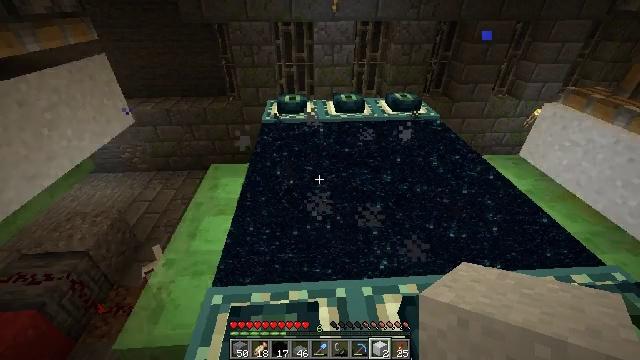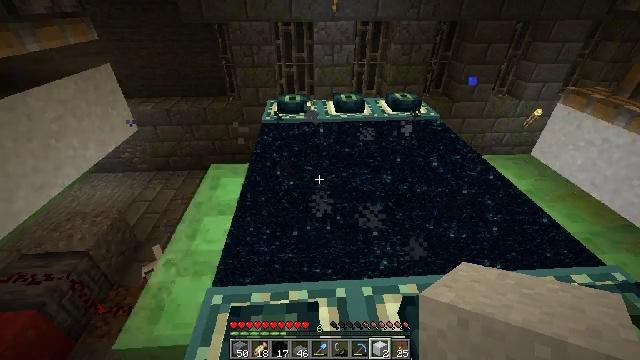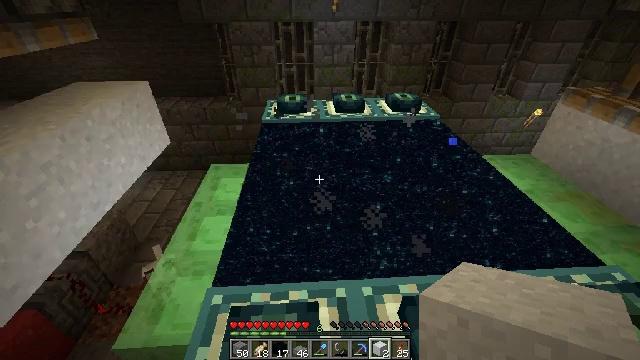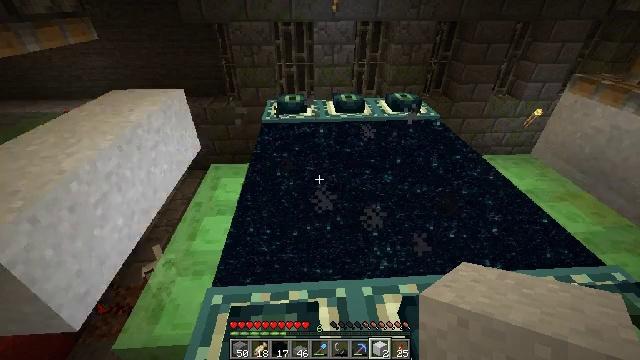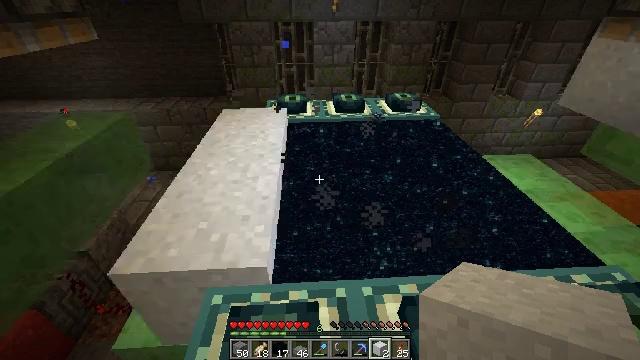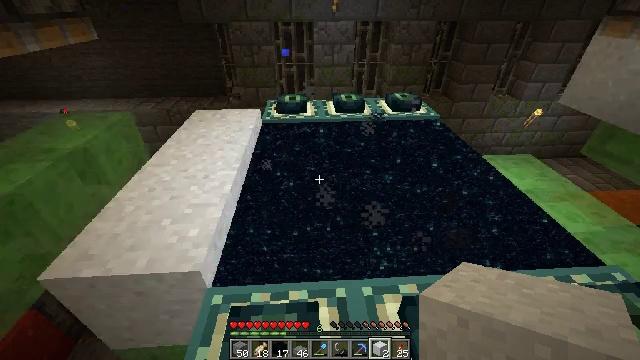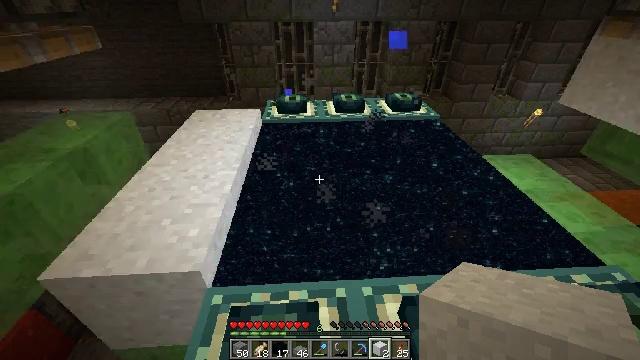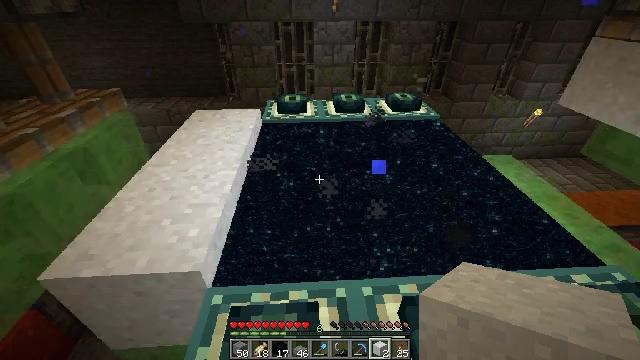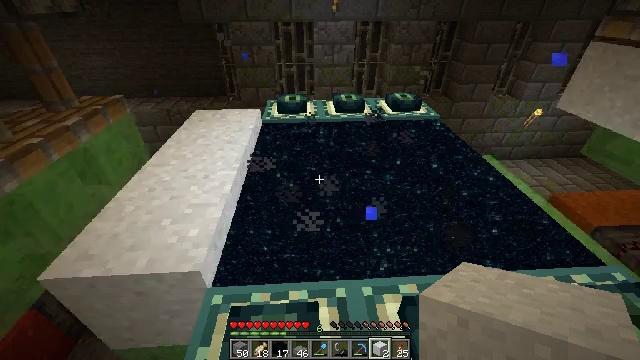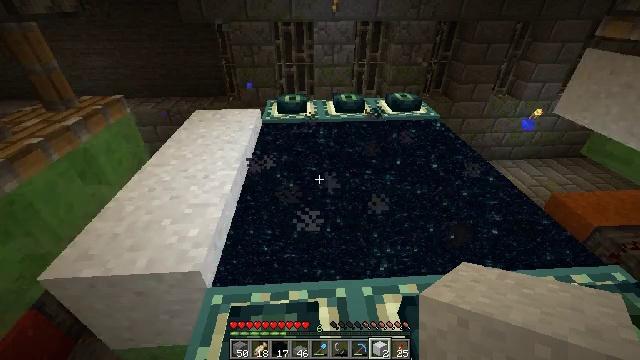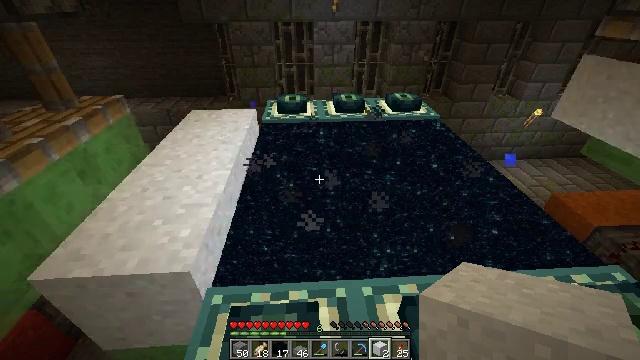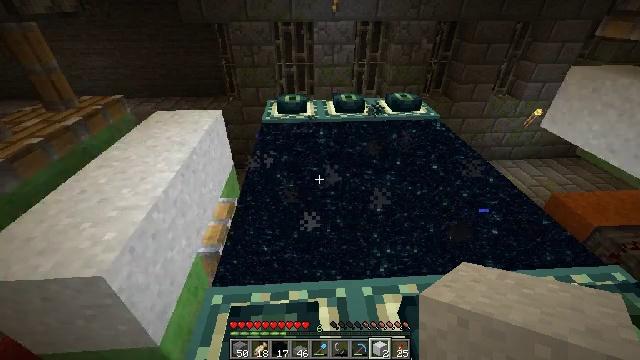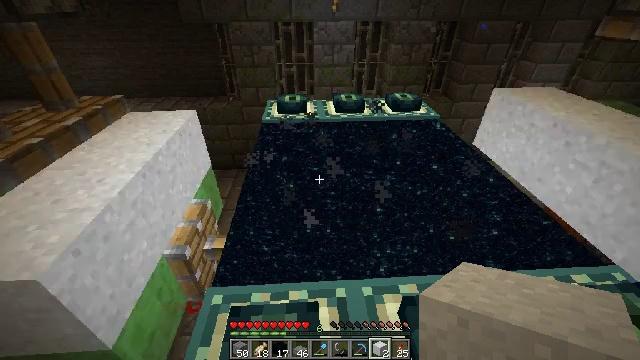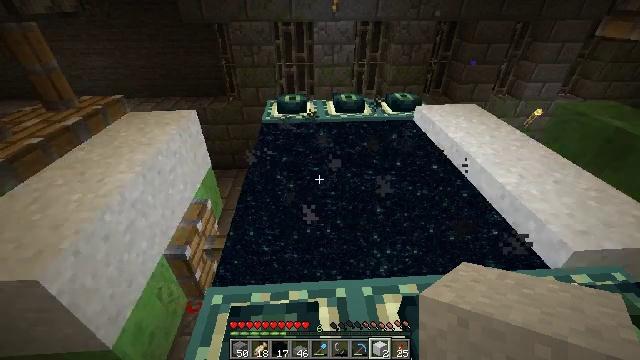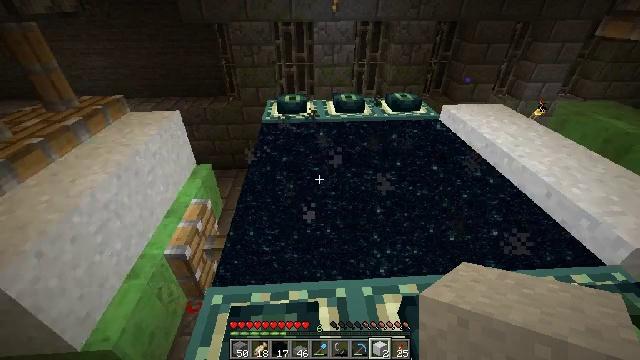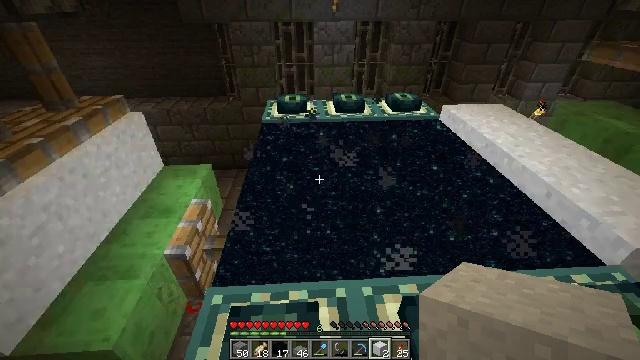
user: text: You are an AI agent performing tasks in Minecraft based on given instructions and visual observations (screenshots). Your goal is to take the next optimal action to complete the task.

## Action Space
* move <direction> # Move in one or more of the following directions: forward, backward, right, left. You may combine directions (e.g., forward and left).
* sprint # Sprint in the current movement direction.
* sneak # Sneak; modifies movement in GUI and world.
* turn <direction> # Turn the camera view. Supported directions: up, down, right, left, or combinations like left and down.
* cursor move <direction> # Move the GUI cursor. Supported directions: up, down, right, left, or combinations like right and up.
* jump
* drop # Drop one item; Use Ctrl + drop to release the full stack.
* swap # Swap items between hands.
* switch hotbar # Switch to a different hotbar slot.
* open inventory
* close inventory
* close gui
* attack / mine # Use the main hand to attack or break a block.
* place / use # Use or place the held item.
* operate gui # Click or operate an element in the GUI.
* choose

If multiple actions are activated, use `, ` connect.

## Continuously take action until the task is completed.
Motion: motion action
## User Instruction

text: Retrieve white concrete powder from the ground.
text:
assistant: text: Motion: no_op
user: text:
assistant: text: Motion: no_op
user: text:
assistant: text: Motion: no_op
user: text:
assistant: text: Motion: no_op
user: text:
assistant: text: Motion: no_op
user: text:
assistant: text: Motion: no_op
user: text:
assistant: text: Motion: no_op
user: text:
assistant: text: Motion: no_op
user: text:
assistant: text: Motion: no_op
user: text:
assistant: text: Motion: no_op
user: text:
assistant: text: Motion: no_op
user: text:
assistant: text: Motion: no_op
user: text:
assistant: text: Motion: no_op
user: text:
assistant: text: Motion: no_op
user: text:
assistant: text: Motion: no_op
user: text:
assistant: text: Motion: no_op
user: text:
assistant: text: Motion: no_op
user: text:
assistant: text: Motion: no_op
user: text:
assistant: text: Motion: no_op
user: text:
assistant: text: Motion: no_op
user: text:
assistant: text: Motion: no_op
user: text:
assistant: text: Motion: no_op
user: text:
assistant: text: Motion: no_op
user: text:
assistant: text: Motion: no_op
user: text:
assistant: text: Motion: no_op
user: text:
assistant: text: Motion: no_op
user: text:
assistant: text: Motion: no_op
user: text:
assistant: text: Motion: no_op
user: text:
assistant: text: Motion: no_op
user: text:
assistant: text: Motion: no_op